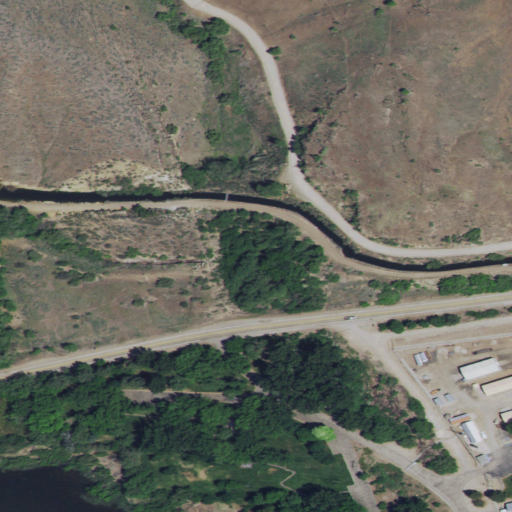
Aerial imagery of valley in Idaho named Cherry Gulch containing grassland, shrub, open development, low intensity development, pasture, medium intensity development, open water, evergreen forest, and herbaceous wetlands